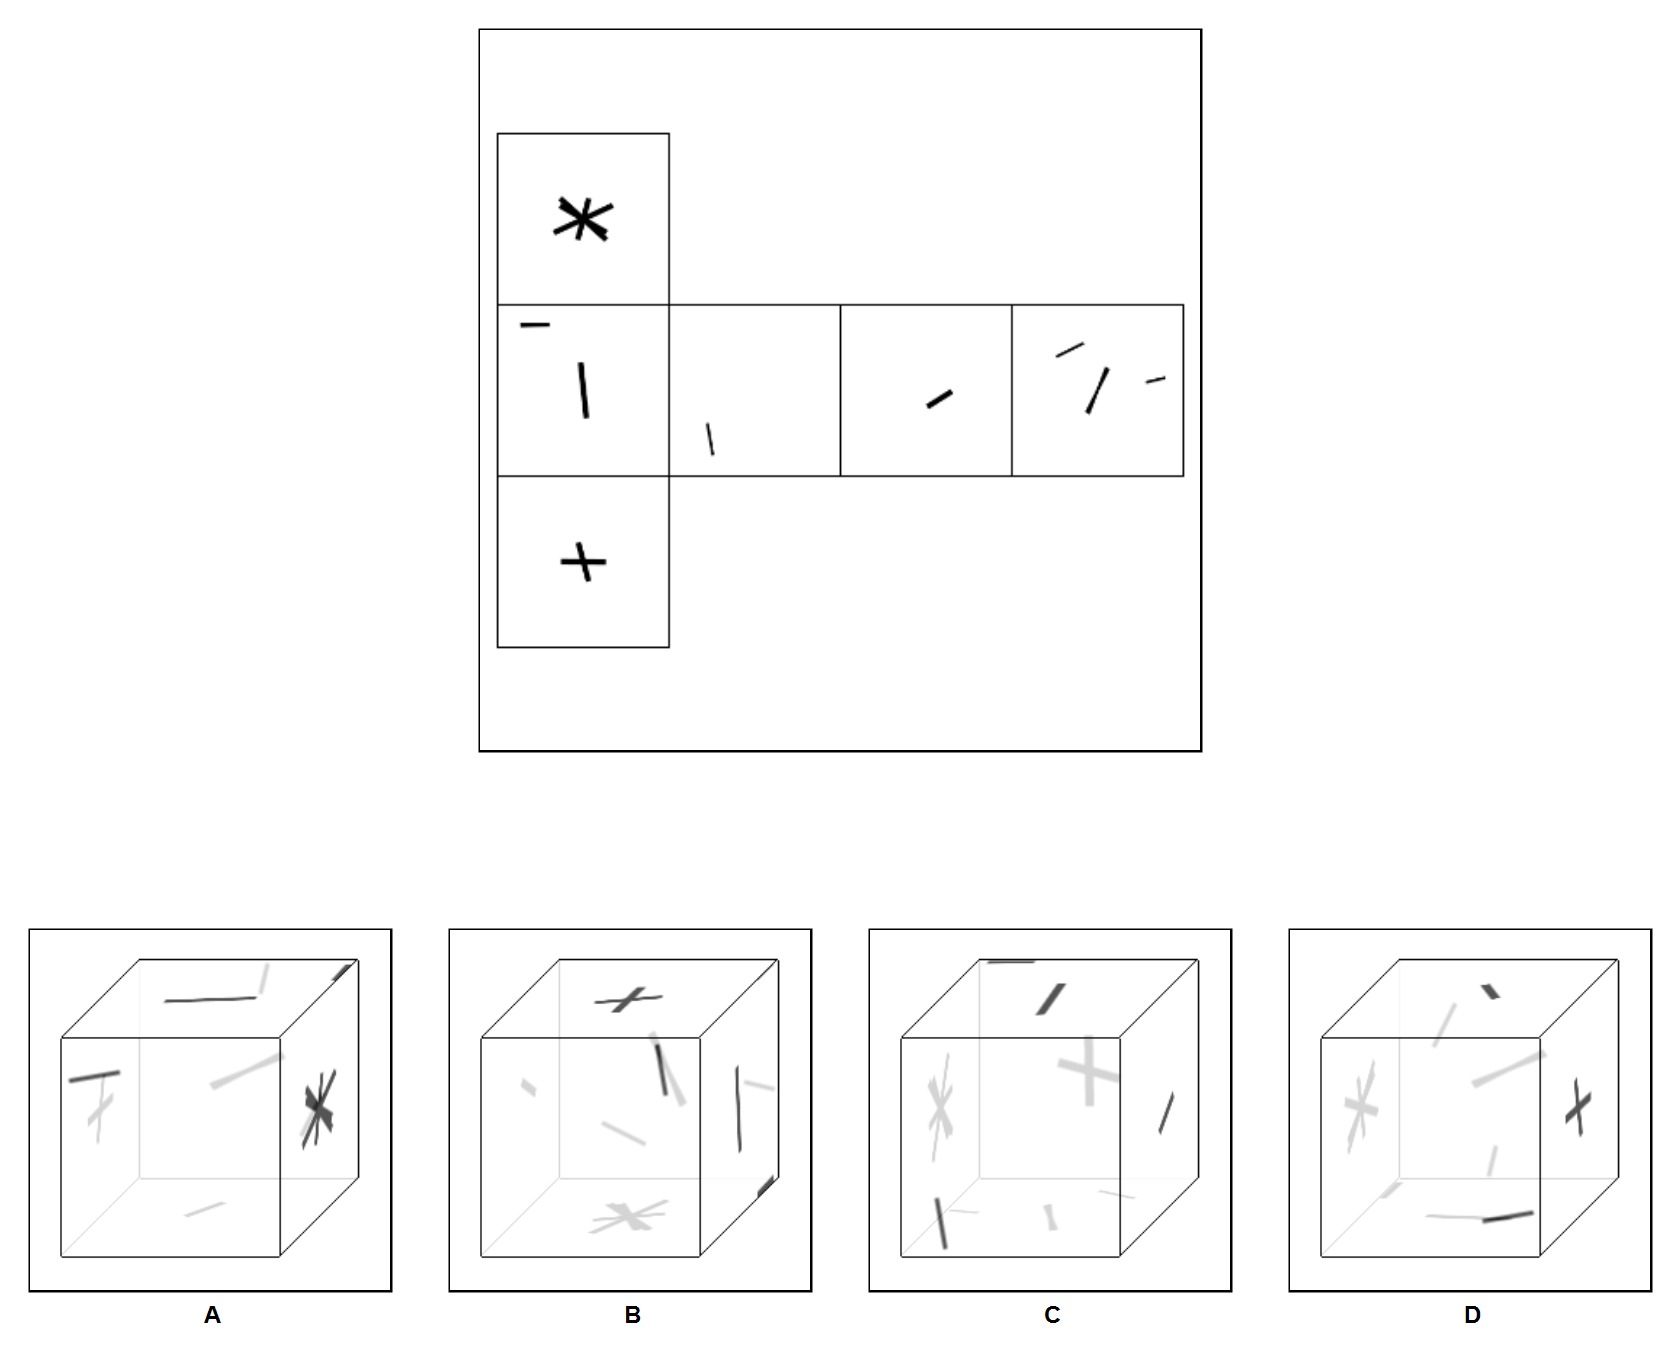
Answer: C